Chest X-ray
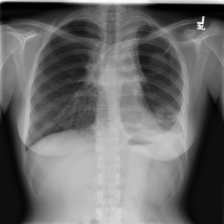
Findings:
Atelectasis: negative
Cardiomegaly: negative
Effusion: negative
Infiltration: negative
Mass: negative
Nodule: positive
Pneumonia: negative
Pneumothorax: negative
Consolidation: negative
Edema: negative
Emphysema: negative
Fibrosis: positive
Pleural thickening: positive
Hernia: negative